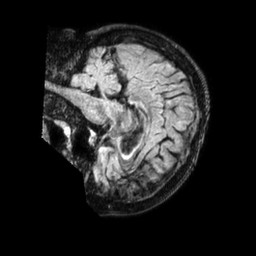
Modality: FLAIR
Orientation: sagittal
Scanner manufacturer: philips
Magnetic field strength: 1.5 T
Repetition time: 4.8 s
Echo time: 0.3364 s